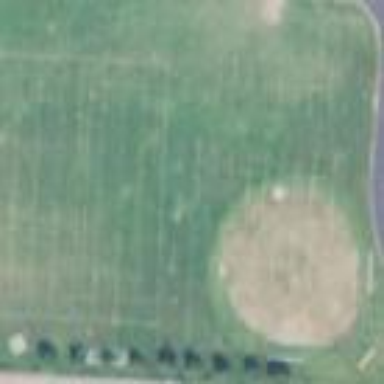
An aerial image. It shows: Baseball pitch for leisure land.